Question: When I create a movie clip with JSFL and I set the .name parameter - this becomes the name of the Movie Clip as it appears in the library - I want to supply an instance name for the movie clip on the stage however. I've attached a pic to show the field that I'm attempting to populate via JSFL.
Thanks!

Here's the code that sets the name, basically looping through the fl.getDocumentDOM() until I get an array of all elements on stage then once I have an element.
'''
var newMc = fl.getDocumentDOM().convertToSymbol("movie clip", mcName, "top left");
newMc.name = "row_" + rowq.toString() + "_column_"+ colq.toString();
newMc.linkageExportForAS=true;
newMc.linkageClassName="com.xyz.as3.view.component.Piece";
'''
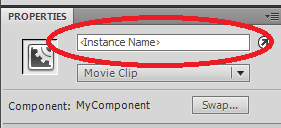
Answer: 'newMC' is the library item rather than the stage instance, but the new instance should be selected now, so you could use:
'''
fl.getDocumentDOM().selection[0].name
'''